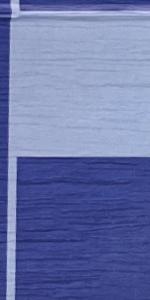
Label: Empty